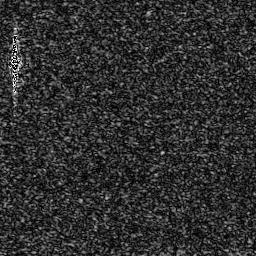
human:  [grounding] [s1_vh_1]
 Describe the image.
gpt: In the satellite image, there is  <ref>1 medium ship </ref> <box>[[2, 14, 7, 30, 0]]</box> located at top left.